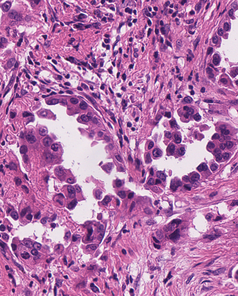
Tumor epithelial tissue: yes
Tumor-associated stroma tissue: yes
Normal tissue: no